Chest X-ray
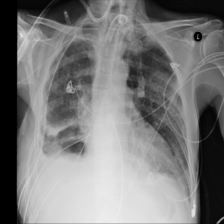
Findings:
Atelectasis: negative
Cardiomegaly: negative
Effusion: negative
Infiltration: positive
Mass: negative
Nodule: negative
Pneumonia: negative
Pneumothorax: positive
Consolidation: negative
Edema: negative
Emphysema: negative
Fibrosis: negative
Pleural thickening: positive
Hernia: negative